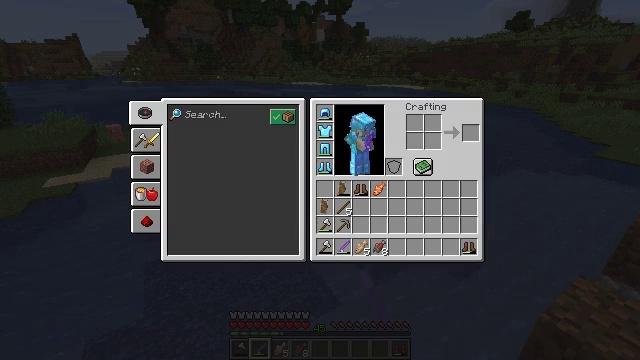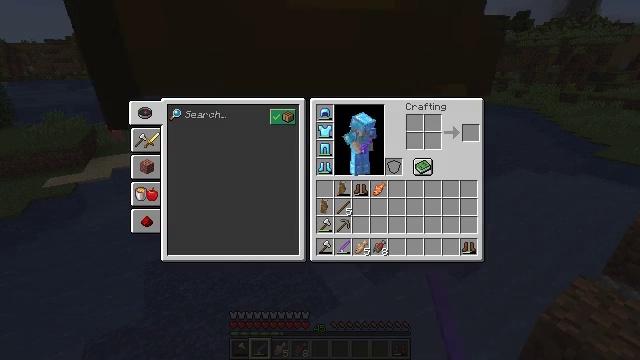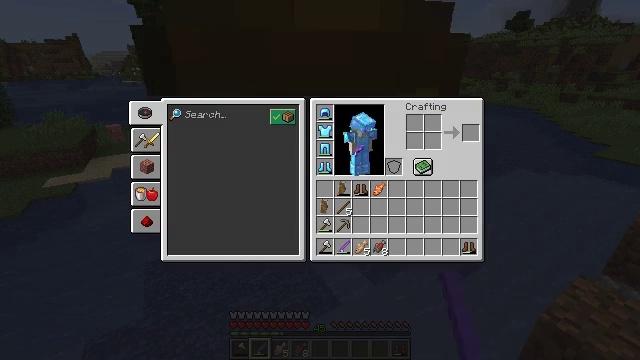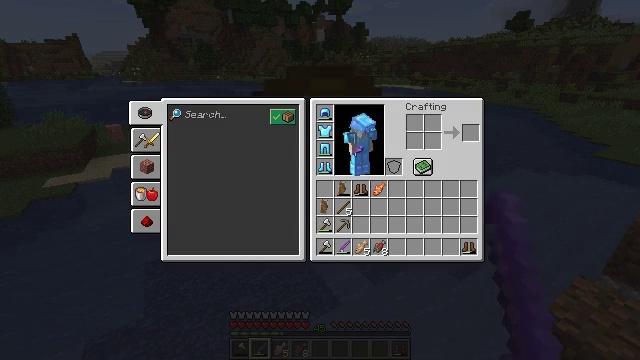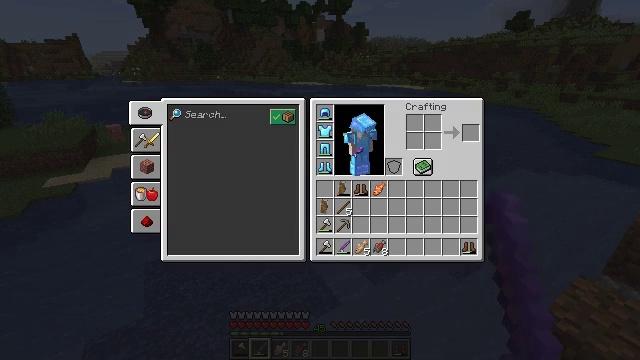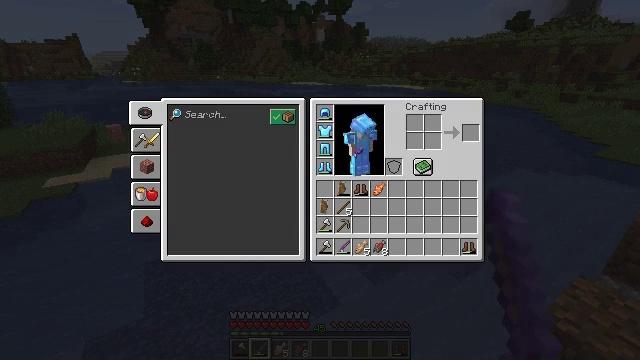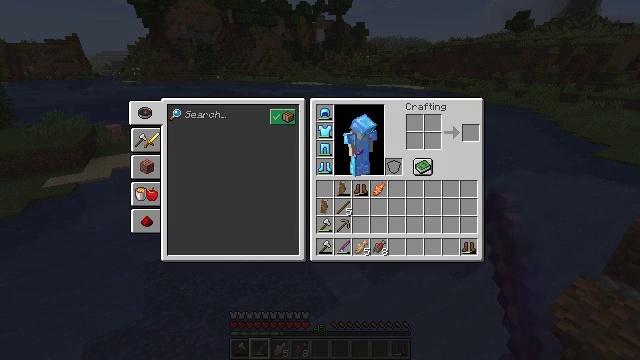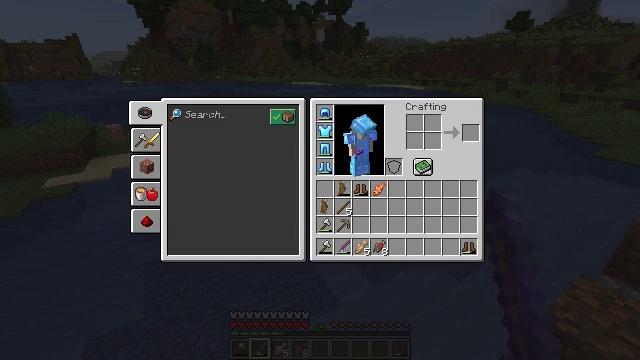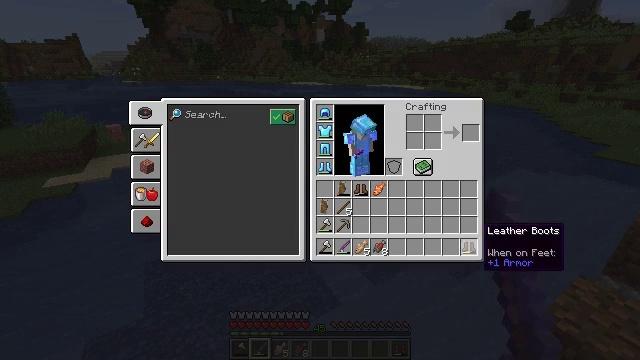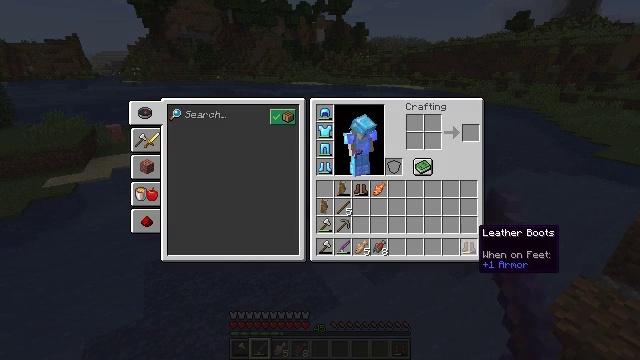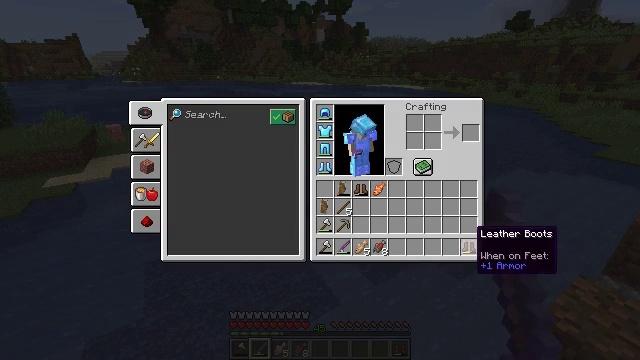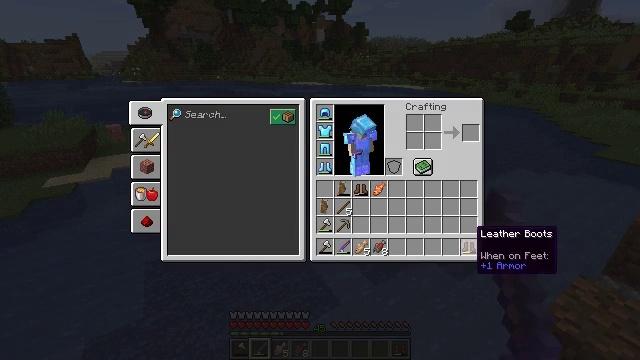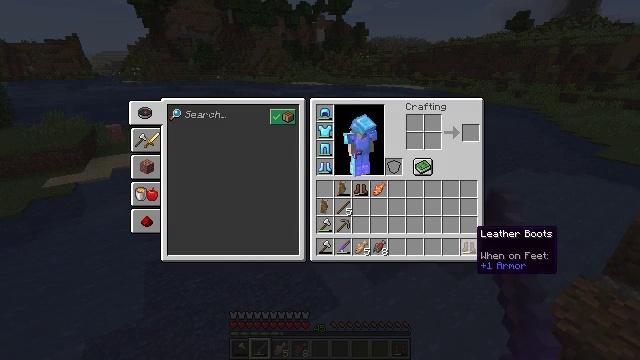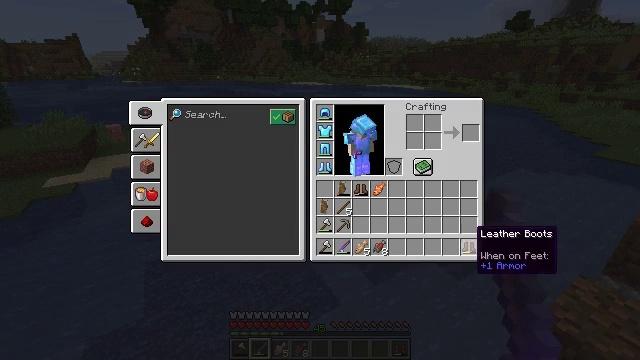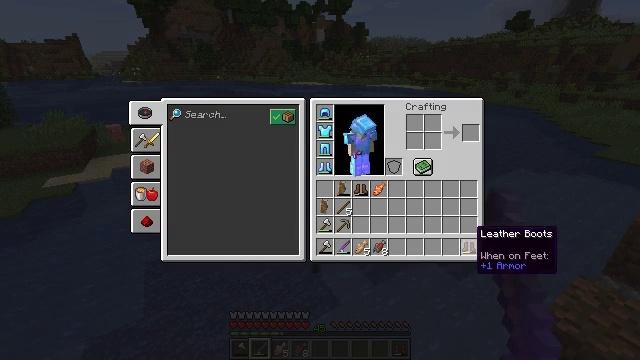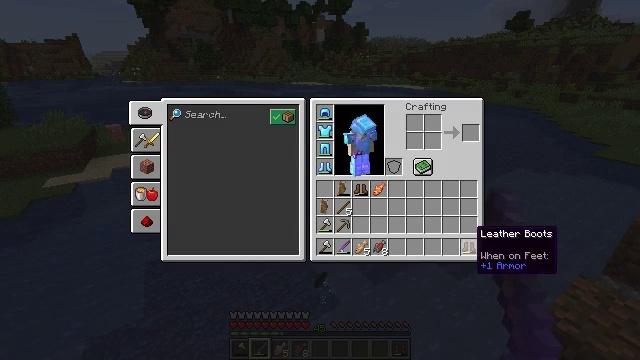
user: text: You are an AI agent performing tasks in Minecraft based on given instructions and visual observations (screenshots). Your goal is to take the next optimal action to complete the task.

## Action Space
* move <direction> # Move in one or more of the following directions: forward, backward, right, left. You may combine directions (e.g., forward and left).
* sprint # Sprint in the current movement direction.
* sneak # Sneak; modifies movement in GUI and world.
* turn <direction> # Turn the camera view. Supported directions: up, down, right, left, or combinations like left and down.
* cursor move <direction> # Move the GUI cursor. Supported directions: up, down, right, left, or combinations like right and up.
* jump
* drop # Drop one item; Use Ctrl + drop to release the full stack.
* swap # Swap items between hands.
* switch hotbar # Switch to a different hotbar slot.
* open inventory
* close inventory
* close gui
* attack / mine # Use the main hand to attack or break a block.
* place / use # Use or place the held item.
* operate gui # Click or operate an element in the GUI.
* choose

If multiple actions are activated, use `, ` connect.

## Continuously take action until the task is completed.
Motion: motion action
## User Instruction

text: Remove a pair of leather boots from the inventory.
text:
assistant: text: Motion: cursor move left, open gui
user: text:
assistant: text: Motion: cursor move left and down
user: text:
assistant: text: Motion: cursor move left and down
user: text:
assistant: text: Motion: cursor move down
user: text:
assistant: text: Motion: cursor move down
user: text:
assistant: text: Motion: no_op
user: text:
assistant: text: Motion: no_op
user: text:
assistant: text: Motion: no_op
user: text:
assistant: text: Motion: no_op
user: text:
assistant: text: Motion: no_op
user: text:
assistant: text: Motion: no_op
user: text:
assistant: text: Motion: no_op
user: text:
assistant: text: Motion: no_op
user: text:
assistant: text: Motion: no_op
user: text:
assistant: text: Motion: no_op
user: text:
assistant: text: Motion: operate gui
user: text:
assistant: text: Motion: operate gui
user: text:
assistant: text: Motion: operate gui
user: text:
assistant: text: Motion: operate gui
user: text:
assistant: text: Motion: no_op
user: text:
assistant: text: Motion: cursor move right and up
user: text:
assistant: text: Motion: cursor move right and up
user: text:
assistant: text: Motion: cursor move up
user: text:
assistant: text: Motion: no_op
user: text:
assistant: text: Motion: no_op
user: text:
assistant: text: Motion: no_op
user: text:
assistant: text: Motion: operate gui
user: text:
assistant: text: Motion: operate gui
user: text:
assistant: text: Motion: operate gui
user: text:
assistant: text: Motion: operate gui